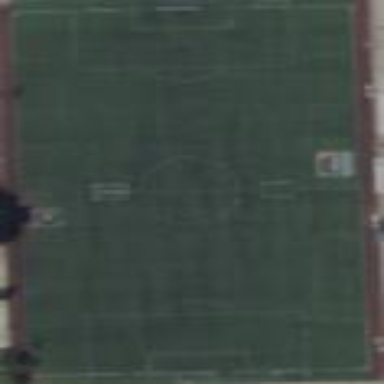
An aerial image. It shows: Soccer pitch for leisureland activities.